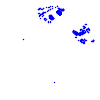
Particle: pion